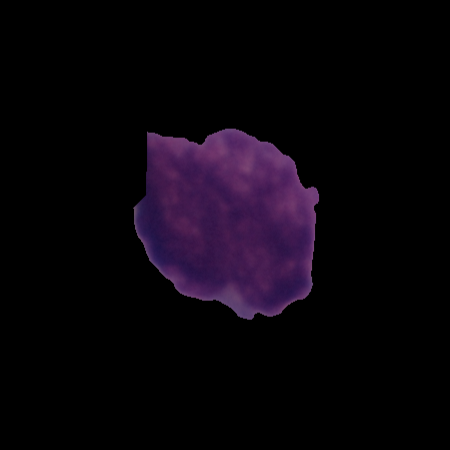
Label: cancer